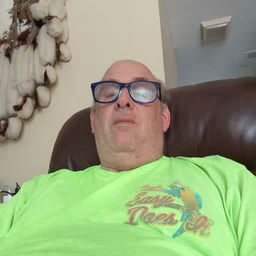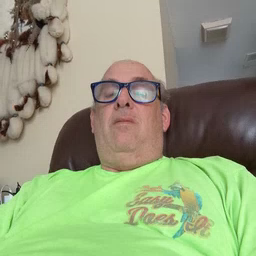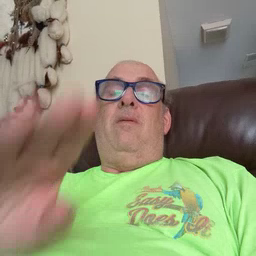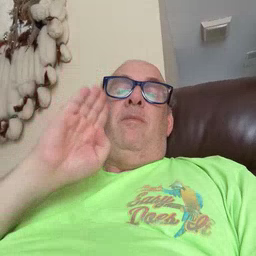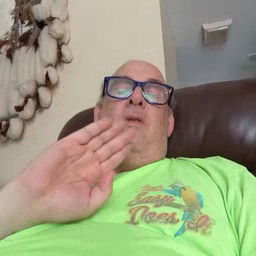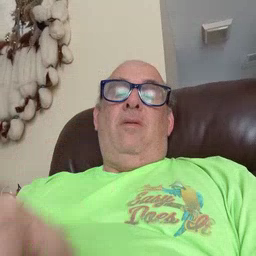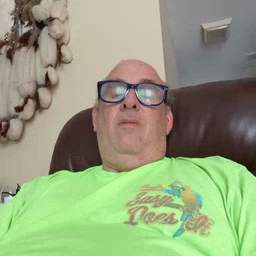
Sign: brown